Question: Its possible with jquery insert all elements with 'class="sortable"', the element with 'class="header"' and the element with 'class="page-break"' within the div with 'id="page-0"' and so on for each new page?
I tried with:
'''
$(".page").each(function(index) {
$(this).prepend($(this).nextAll('.page'));
});
'''
The problem is that 'nextAll()' retrieves the element with 'id="page-1"' , but I have no way to get all the above items that are between 'page-0' and 'page-1'.
The function
'$(this).siblings(".sortable")' .... not used for me because that gets all elements with 'class="sortable"' that are between 'page-2' and 'page-3', etc.
This is the target:
'''
<div id="page-0" class="page">
<div class="header herader-small-pdf"></div>
<div class="sortable-0"></div>
<div class="sortable-1"></div>
<div class="sortable-2"></div>
.....
<div class="page-break"></div>
<div id="page-1" class="page">
<div class="header herader-small-pdf"></div>
<div class="sortable-x"></div>
.....
<div class="page-break"></div>
</div>
'''
Its this possible?
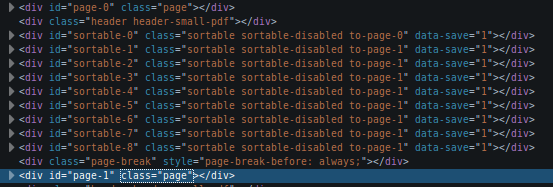
Answer: <URL>
'''
$('.page').each(function(index) {
$(this).prepend($(this).nextUntil('.page'));
});
'''